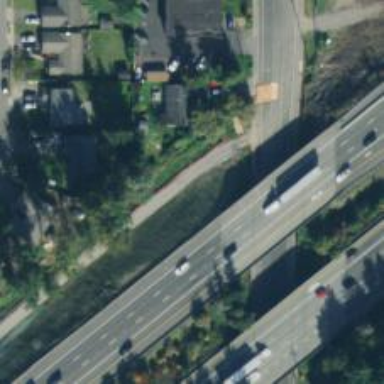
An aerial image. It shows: Bridge.